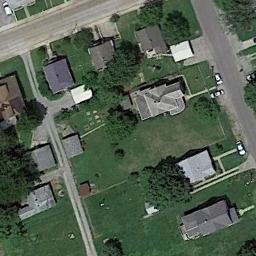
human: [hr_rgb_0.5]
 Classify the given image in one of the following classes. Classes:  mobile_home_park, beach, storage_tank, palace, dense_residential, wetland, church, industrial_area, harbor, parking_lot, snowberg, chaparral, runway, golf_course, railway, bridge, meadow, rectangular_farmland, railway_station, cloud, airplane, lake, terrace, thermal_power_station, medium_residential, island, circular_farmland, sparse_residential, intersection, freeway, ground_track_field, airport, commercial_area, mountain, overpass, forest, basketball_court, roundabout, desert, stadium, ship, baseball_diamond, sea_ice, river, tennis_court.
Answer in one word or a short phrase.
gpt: medium_residential